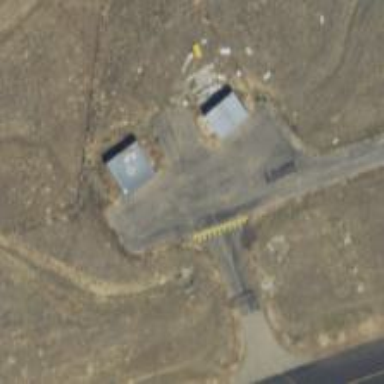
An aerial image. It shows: Image of taxiway at airport.